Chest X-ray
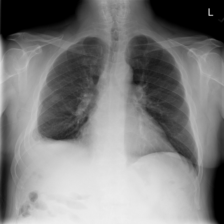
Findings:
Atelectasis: negative
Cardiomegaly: negative
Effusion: negative
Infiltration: negative
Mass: negative
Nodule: negative
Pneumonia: negative
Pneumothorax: negative
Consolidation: negative
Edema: negative
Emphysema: negative
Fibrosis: negative
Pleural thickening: negative
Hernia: negative